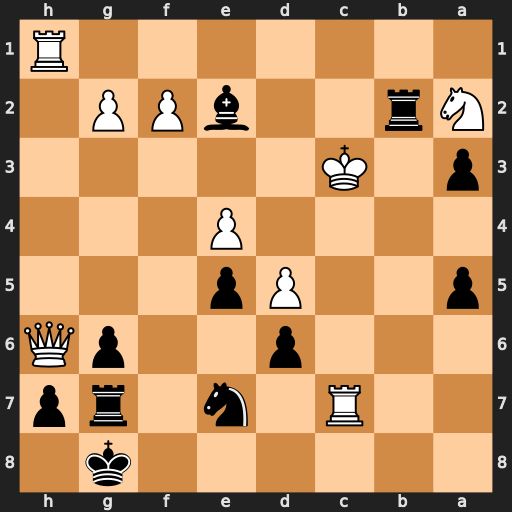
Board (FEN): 6k1/2R1n1rp/3p2pQ/p2Pp3/4P3/p1K5/Nr2bPP1/7R
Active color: b
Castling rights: -
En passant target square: -
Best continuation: Nxd5+ exd5 Rxc7#